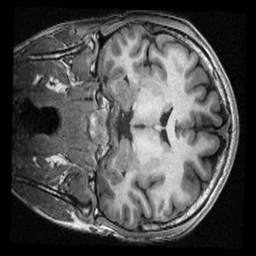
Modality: T1w
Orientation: coronal
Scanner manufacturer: ge
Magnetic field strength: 3 T
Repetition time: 0.00766 s
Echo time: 0.002936 s